Question: I'm modeling my app in Core Data. I have an object called 'stats' that will have a 'player', a 'team', and a 'game' associated with each object. Once these stats objects are stored, I imagine querying for them by any one or more of these attributes (player, team, game). See model below.

Question 1: Does it make sense to model these as 'relationships' as opposed to 'attributes'.
Question 2: When retrieving I would like to form my NSPredicates using objects and not have to keep track of unique IDs names for each player, team, or game. If I store the player, team, and game objects (as opposed to unique IDs or names) with each entity, what is the best way to retrieve them. Would the following work if I wanted to retrieve all stats objects for a particular 'team' (someTeamObject) or do I need to query by ObjectID?
'''
NSPredicate *predicate = [NSPredicate predicateWithFormat:@"team == %@", someTeamObject];
'''
Thanks
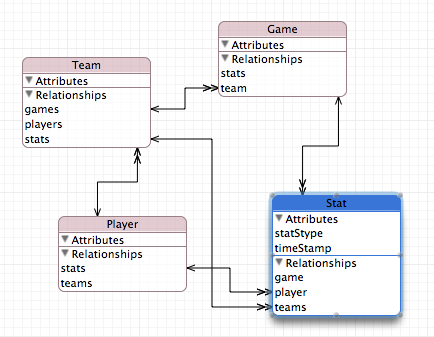
Answer: 1. If I understand your question right, yes, it makes sense to model these as separate objects with relationships between them. It will especially help when fetching various objects; you could, for example, get the single Player associated with a given Stat, or get all the Stats for a Game. This leads into your second question:
2. Instead of using a predicate, note that your relationships have names; instead of building a full NSFetchRequest with associated NSPredicate, you could just call the relevant accessor method. For your request to get all the Stat objects for a Team, you just call [team stats] and you get back an NSArray of Stat objects.